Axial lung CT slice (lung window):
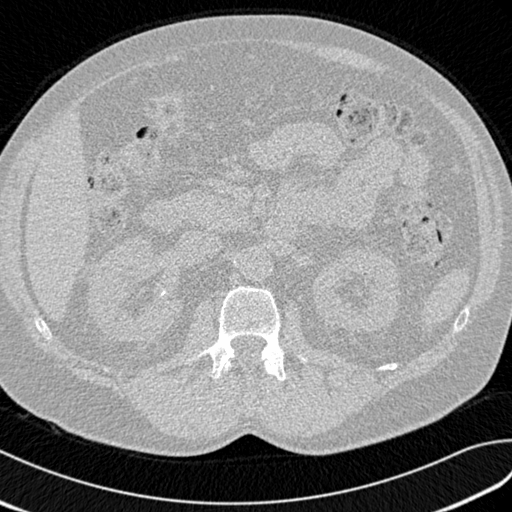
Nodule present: no